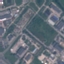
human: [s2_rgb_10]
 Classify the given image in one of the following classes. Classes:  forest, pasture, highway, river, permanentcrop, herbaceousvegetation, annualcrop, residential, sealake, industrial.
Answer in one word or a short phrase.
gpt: Industrial